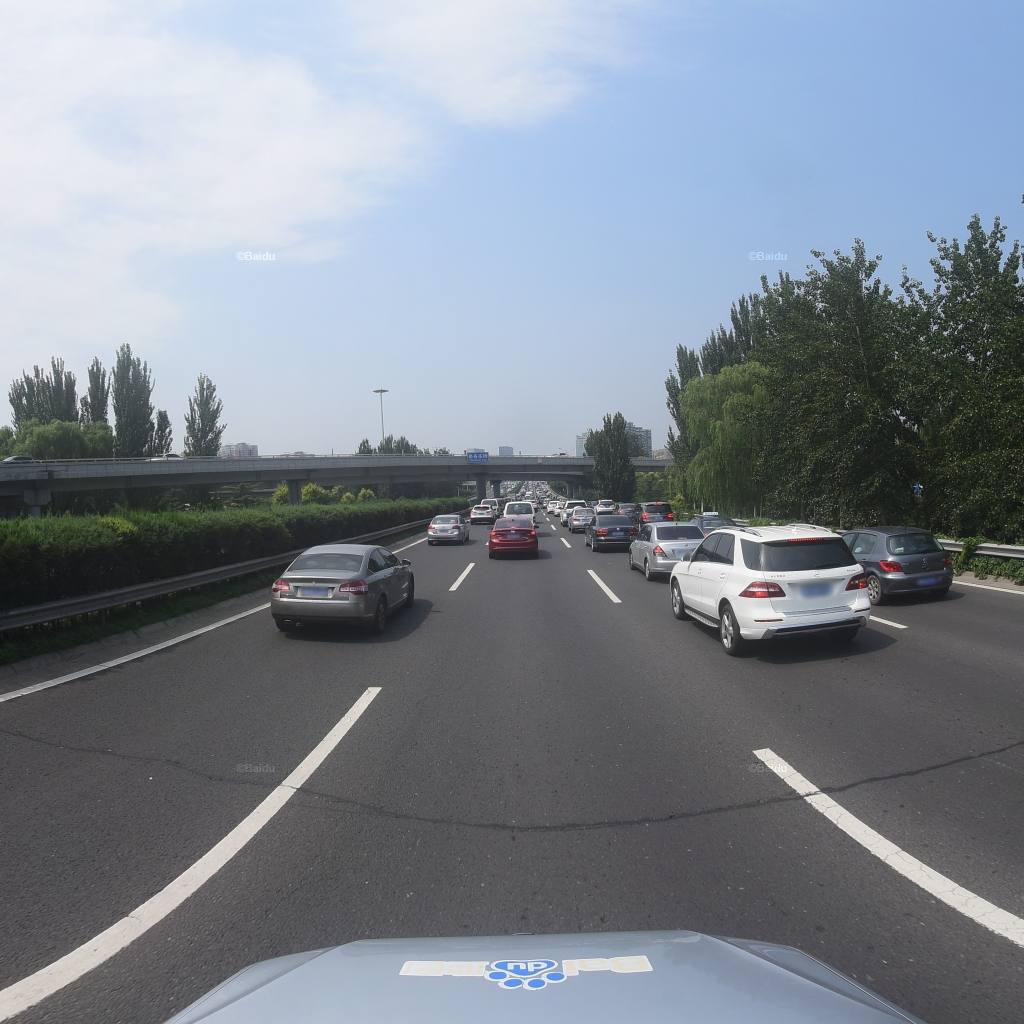
Region: Fengtai
Road damage annotations: transverse patch